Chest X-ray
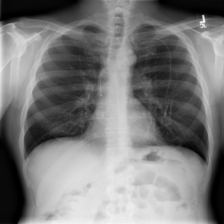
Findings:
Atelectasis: negative
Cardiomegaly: negative
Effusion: negative
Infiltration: negative
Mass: negative
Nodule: negative
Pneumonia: negative
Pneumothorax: negative
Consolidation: negative
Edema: negative
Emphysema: negative
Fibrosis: negative
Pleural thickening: negative
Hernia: negative